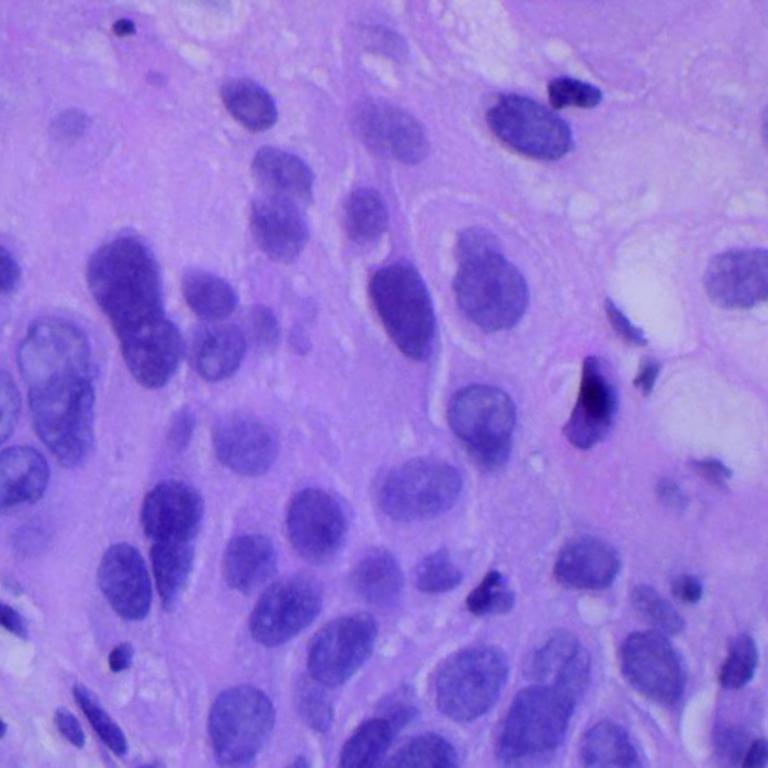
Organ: lung
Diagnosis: squamous carcinomas